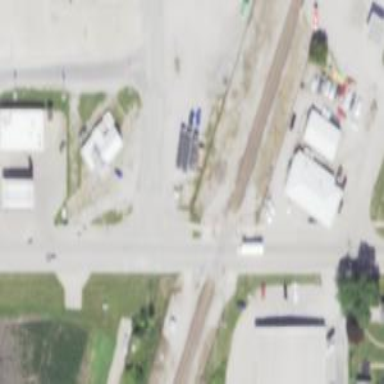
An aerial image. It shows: Level crossing with lights at railway intersection.